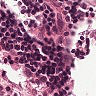
Metastatic tissue present: no